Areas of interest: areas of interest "Transportation stations"
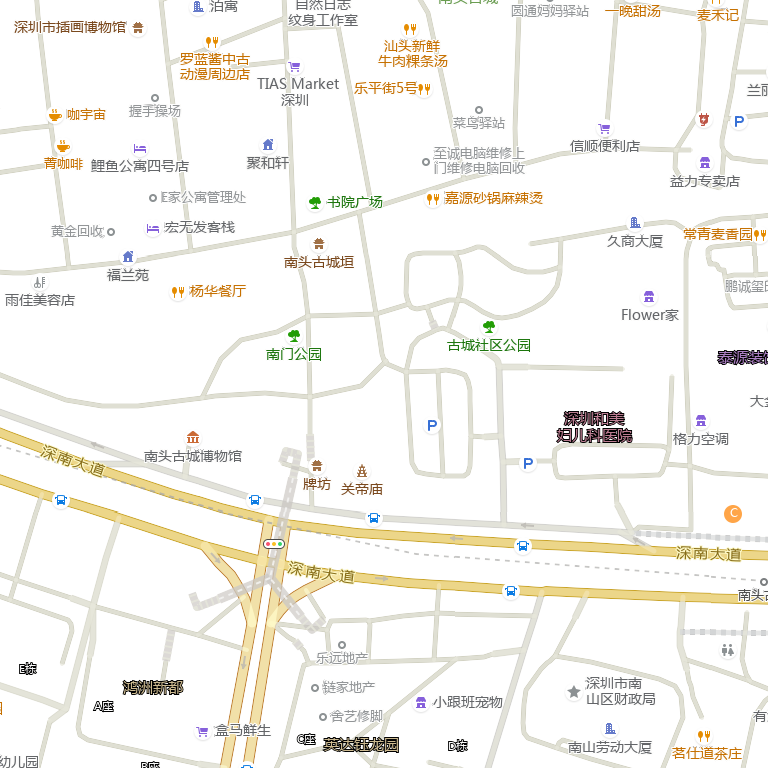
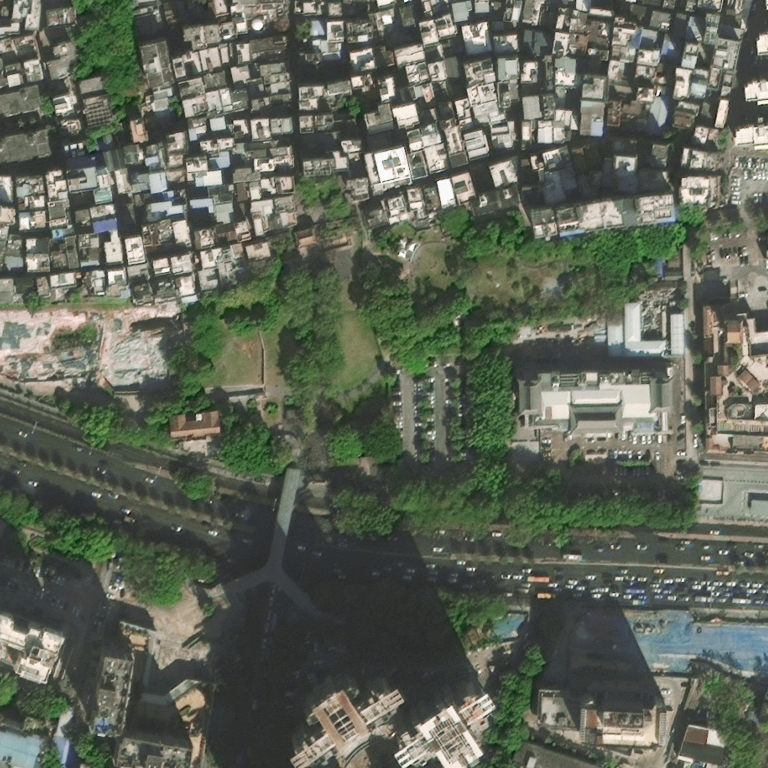